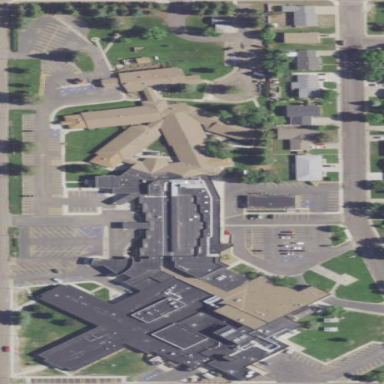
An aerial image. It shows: Healthcare facility identified as hospital.